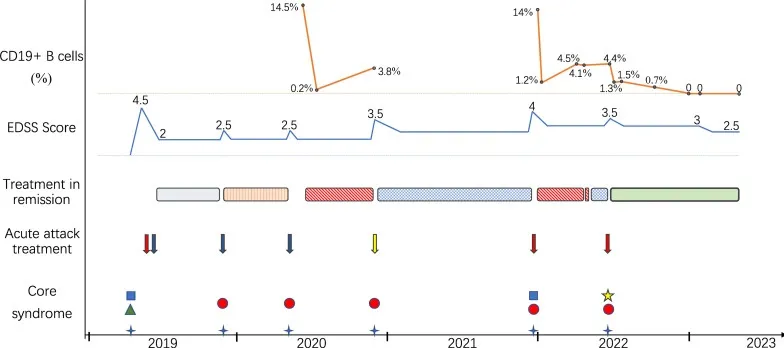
Schematic illustration of the disease course showing relapse frequency and core symptoms, disability severity, treatment regimens and CD19+ B-cell monitoring.
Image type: pathology (immunostaining)